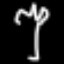
Label: fork